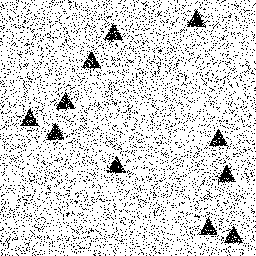
Squares: 0
Triangles: 11
Stars: 0
Total shapes: 11